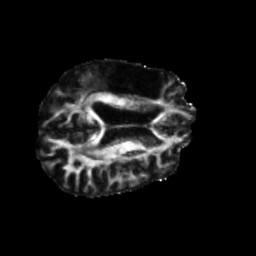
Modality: FA
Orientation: axial
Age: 56
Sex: male
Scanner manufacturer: siemens
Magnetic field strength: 3 T
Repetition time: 5.25 s
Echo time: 0.08 s